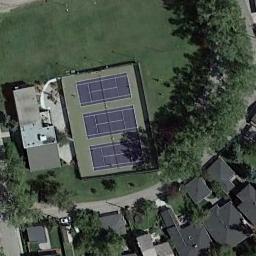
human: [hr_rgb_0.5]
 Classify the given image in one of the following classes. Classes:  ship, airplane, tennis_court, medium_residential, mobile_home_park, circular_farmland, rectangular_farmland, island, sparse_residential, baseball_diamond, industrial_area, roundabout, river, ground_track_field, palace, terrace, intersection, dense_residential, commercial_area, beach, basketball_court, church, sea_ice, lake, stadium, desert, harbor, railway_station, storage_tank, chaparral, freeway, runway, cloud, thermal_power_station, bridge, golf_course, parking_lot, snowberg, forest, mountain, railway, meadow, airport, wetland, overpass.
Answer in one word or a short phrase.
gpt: tennis_court